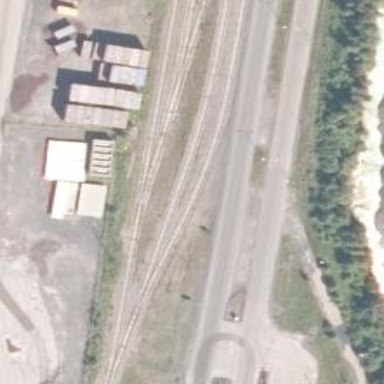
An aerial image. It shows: Railway track of class B1.